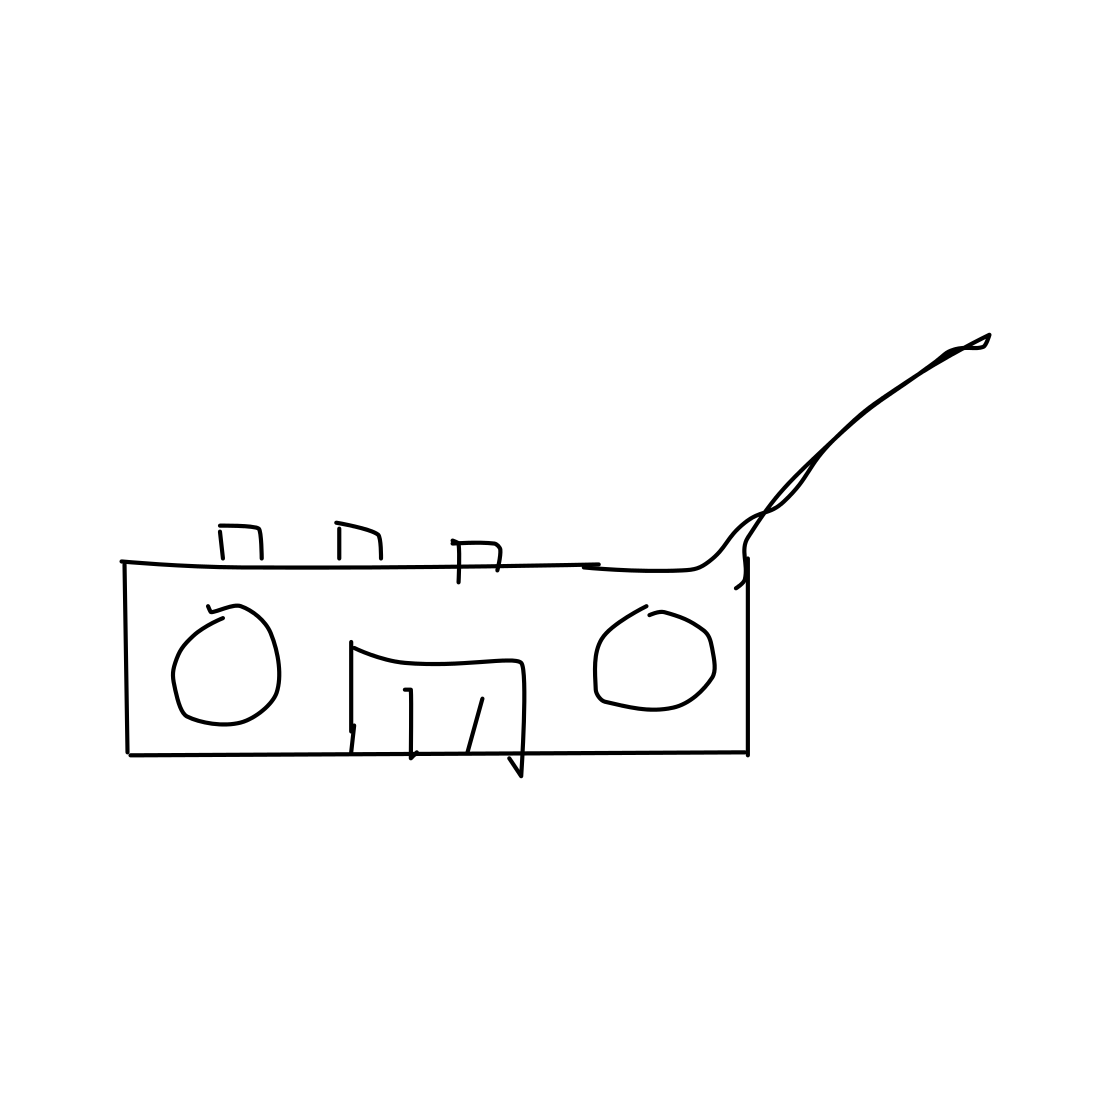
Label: radio